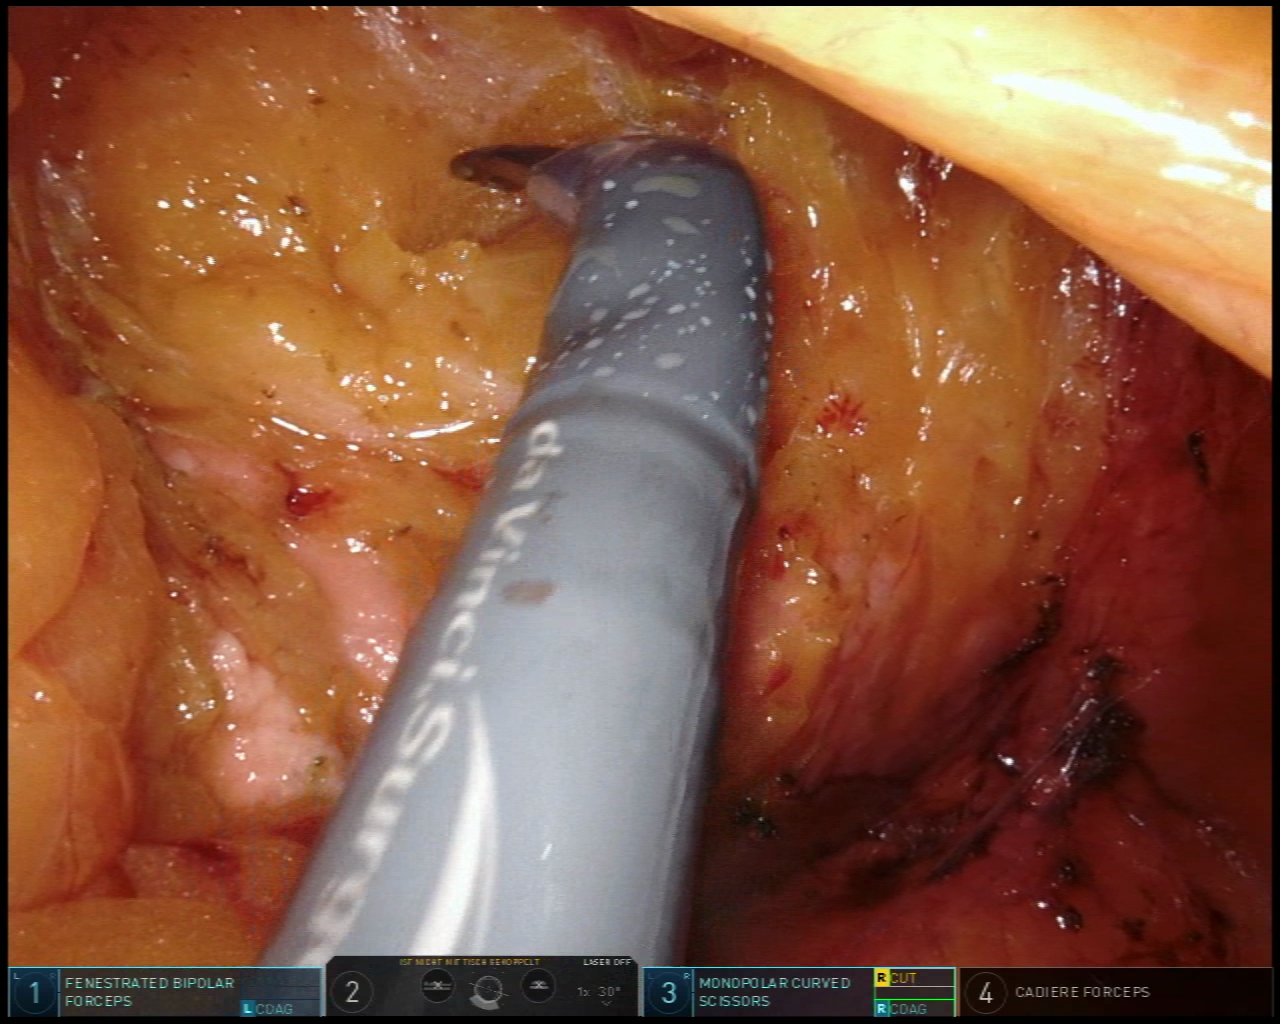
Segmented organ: pancreas
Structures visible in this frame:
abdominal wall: no
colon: no
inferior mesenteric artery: no
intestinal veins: no
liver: no
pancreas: yes
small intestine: no
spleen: no
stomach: no
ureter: no
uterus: no
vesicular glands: no